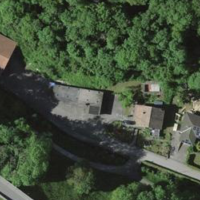
EUNIS habitat code: 55
Species observed at this site:
Cardamine heptaphylla
Acer campestre
Scilla bifolia
Urtica dioica
Leucojum vernum
Circaea lutetiana